Question: I'm analyzing spring-mvc-showcase example project (<URL>. How can I make it more user friendly with some custom message, without those ConversionFailedException details?
screenshot:

Annotation-driven validation is applied. Down below is code segment from bean class representing birthDate field.
FormBean.java
'''
@DateTimeFormat(iso=ISO.DATE)
@Past
private Date birthDate;
'''
Method responsible for form submit:
FormController.java
'''
@RequestMapping(method=RequestMethod.POST)
public String processSubmit(@Valid FormBean formBean, BindingResult result,
@ModelAttribute("ajaxRequest") boolean ajaxRequest,
Model model, RedirectAttributes redirectAttrs) {
if (result.hasErrors()) {
return null;
}
// Typically you would save to a db and clear the "form" attribute from the session
// via SessionStatus.setCompleted(). For the demo we leave it in the session.
String message = "Form submitted successfully. Bound " + formBean;
// Success response handling
if (ajaxRequest) {
// prepare model for rendering success message in this request
model.addAttribute("message", message);
return null;
} else {
// store a success message for rendering on the next request after redirect
// redirect back to the form to render the success message along with newly bound values
redirectAttrs.addFlashAttribute("message", message);
return "redirect:/form";
}
}
'''
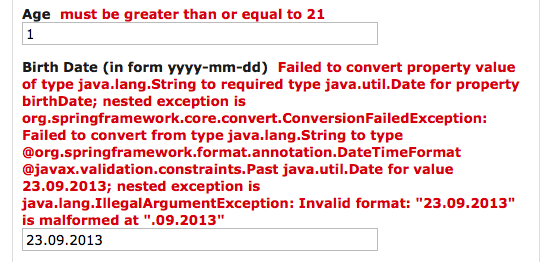
Answer: Note, that you are working with here. These are thrown long before the actual JSR-303 validation is performed and they override JSR-303 constraint violations for the failed field.
Codes for the binding errors are 'typeMismatch'. So you can add for example this to your messages properties:
'''
typeMismatch.birthDate = Invalid birth date format.
'''
Check JavaDoc for <URL> to discover how Spring's error code resolution works.